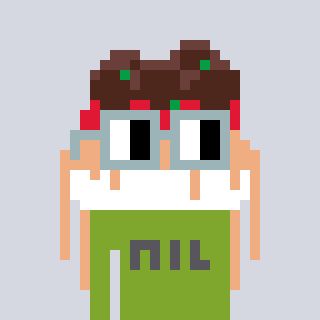
a pixel art character with square dark gray glasses, a spaghetti-shaped head and a slimegreen-colored body on a cool background